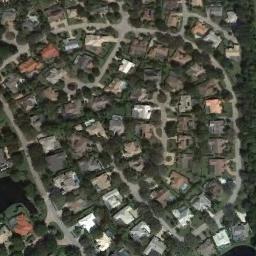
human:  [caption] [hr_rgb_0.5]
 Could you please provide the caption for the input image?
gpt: A dense residential area has lots of trees and condominiums while some roads go through the residential area .

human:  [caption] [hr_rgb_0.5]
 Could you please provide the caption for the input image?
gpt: There are many houses .

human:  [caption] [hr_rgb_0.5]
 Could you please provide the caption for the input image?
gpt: The dense residential is next to some trees .

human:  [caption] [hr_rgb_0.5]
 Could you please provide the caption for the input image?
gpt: There are many roads and neatly arranged houses and trees and large lawns in densely populated areas .

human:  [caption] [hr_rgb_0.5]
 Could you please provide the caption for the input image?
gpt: There are many houses and green trees on a dense residential area .